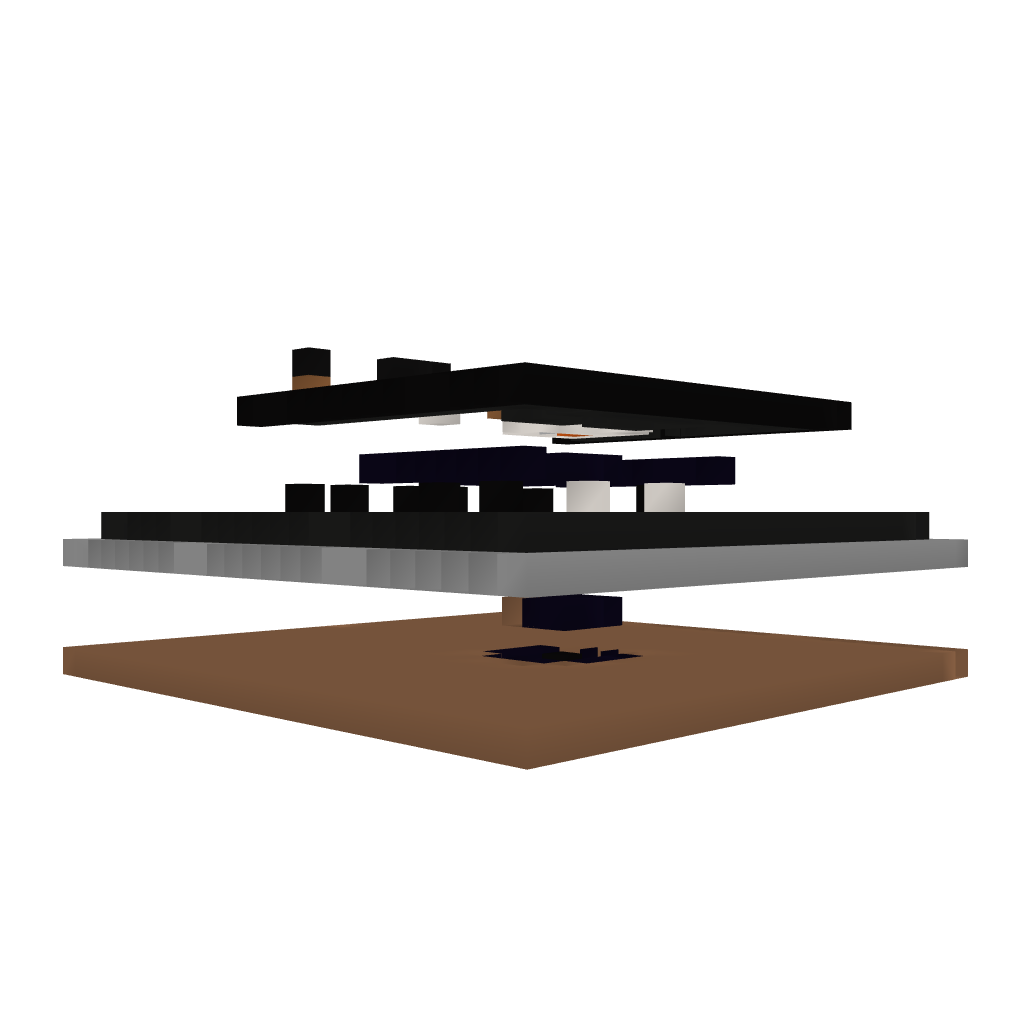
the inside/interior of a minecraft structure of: Modern Style Bank